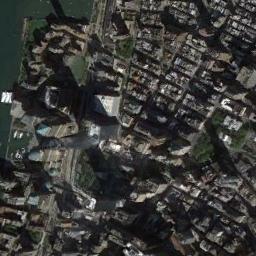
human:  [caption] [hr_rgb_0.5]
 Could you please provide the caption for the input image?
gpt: The commercial area is consist of many buildings .

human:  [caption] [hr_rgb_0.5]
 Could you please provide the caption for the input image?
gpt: The buildings in the business district are large .

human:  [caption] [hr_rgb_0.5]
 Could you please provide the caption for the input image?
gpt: A dense commercial area with lots of buildings of different heights is next to the waters .

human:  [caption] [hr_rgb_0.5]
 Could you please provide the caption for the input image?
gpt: There are many dense tall buildings and several roads and many trees in a business district .

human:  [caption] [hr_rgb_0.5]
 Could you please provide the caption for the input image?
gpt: It is a dense commercial area with many buildings .